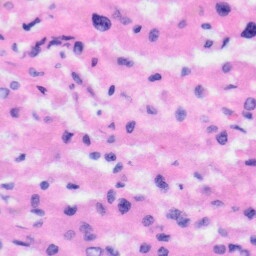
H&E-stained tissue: Liver